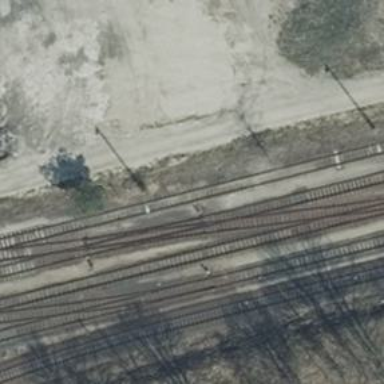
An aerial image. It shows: Railway switch.